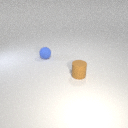
small brown rubber cylinder to the right of small blue rubber sphere